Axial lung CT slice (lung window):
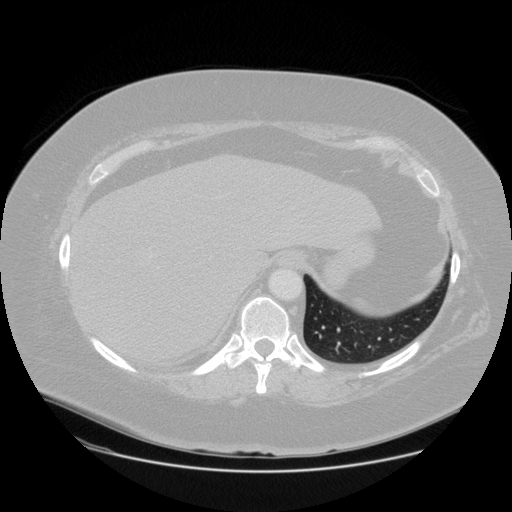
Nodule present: no